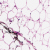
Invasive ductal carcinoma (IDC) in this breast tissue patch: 0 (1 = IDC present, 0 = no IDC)